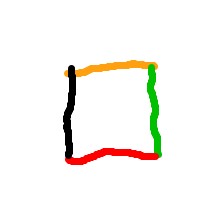
Shape: square